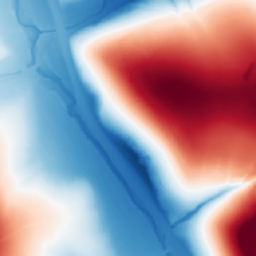
Category: classical
Decomposition family: gaussian
Decomposition parameters: sigma: 100
Upsampling method: area
Upsampling parameters: scale: 2
Upsampling scale: 2